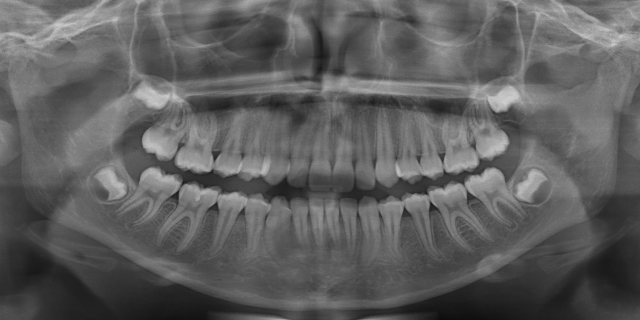
adult